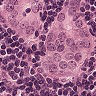
Metastatic tissue present: yes